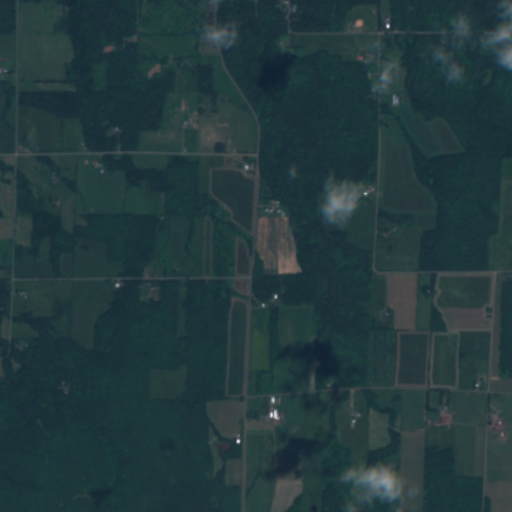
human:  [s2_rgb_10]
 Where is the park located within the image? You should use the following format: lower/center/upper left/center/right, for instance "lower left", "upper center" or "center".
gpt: The park is located in the upper right of the image.
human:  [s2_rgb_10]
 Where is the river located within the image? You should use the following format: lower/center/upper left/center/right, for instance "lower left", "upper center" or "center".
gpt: The river is located in the upper right of the image.
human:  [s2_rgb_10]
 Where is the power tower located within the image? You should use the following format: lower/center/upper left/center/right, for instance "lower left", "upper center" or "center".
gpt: There is no power tower in the image.